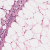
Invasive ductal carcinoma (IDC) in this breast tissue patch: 1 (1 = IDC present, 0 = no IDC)